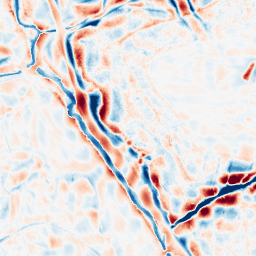
Category: wavelet
Decomposition family: wavelet_biorthogonal
Decomposition parameters: wavelet: bior5.5
level: 4
Upsampling method: bspline
Upsampling parameters: scale: 4
Upsampling scale: 4